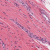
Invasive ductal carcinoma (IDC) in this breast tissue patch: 0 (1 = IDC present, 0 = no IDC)